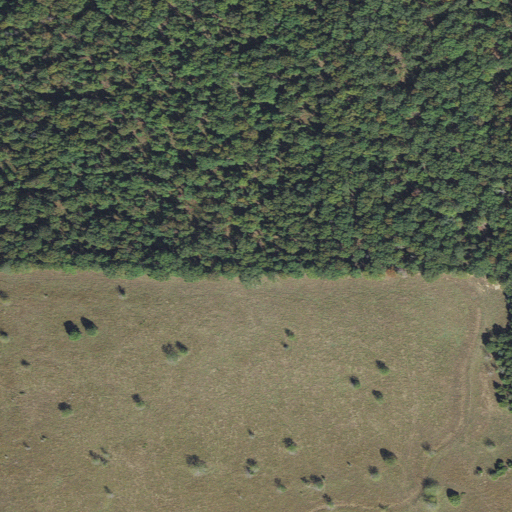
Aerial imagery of mountain in Arkansas named Neal Mountain containing deciduous forest, pasture, and mixed forest